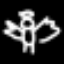
Label: angel